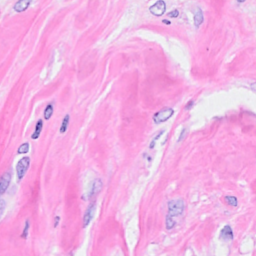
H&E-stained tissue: Breast